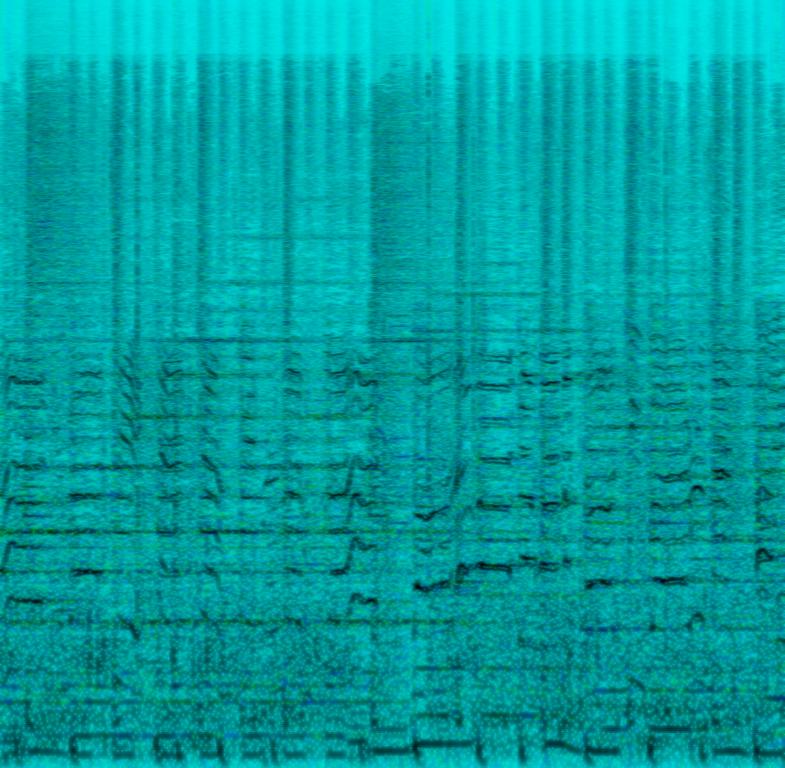
The low quality recording features an Alternative/Indie song playing in the background while there are some skateboarding sound effects and foley in front. It is obviously a skateboarding compilation video. The song consists of groovy bass, energetic drums, wide synth key chords and wide synth pad chords, while the harmonizing female vocals are singing on top of it. It sounds fun and happy.